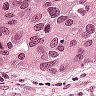
Metastatic tissue present: yes